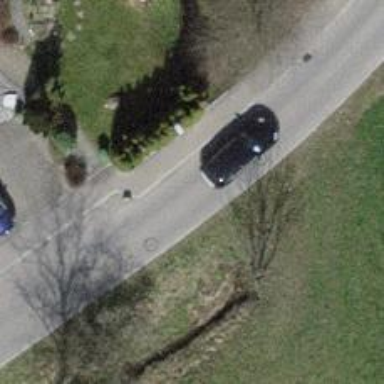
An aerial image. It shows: Residential road with asphalt surface. It has speed bump for traffic calming.